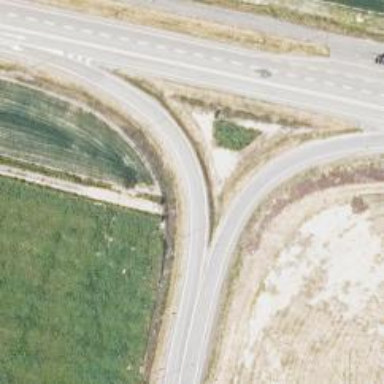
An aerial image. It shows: Trunk link highway with tertiary functional class.